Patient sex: M
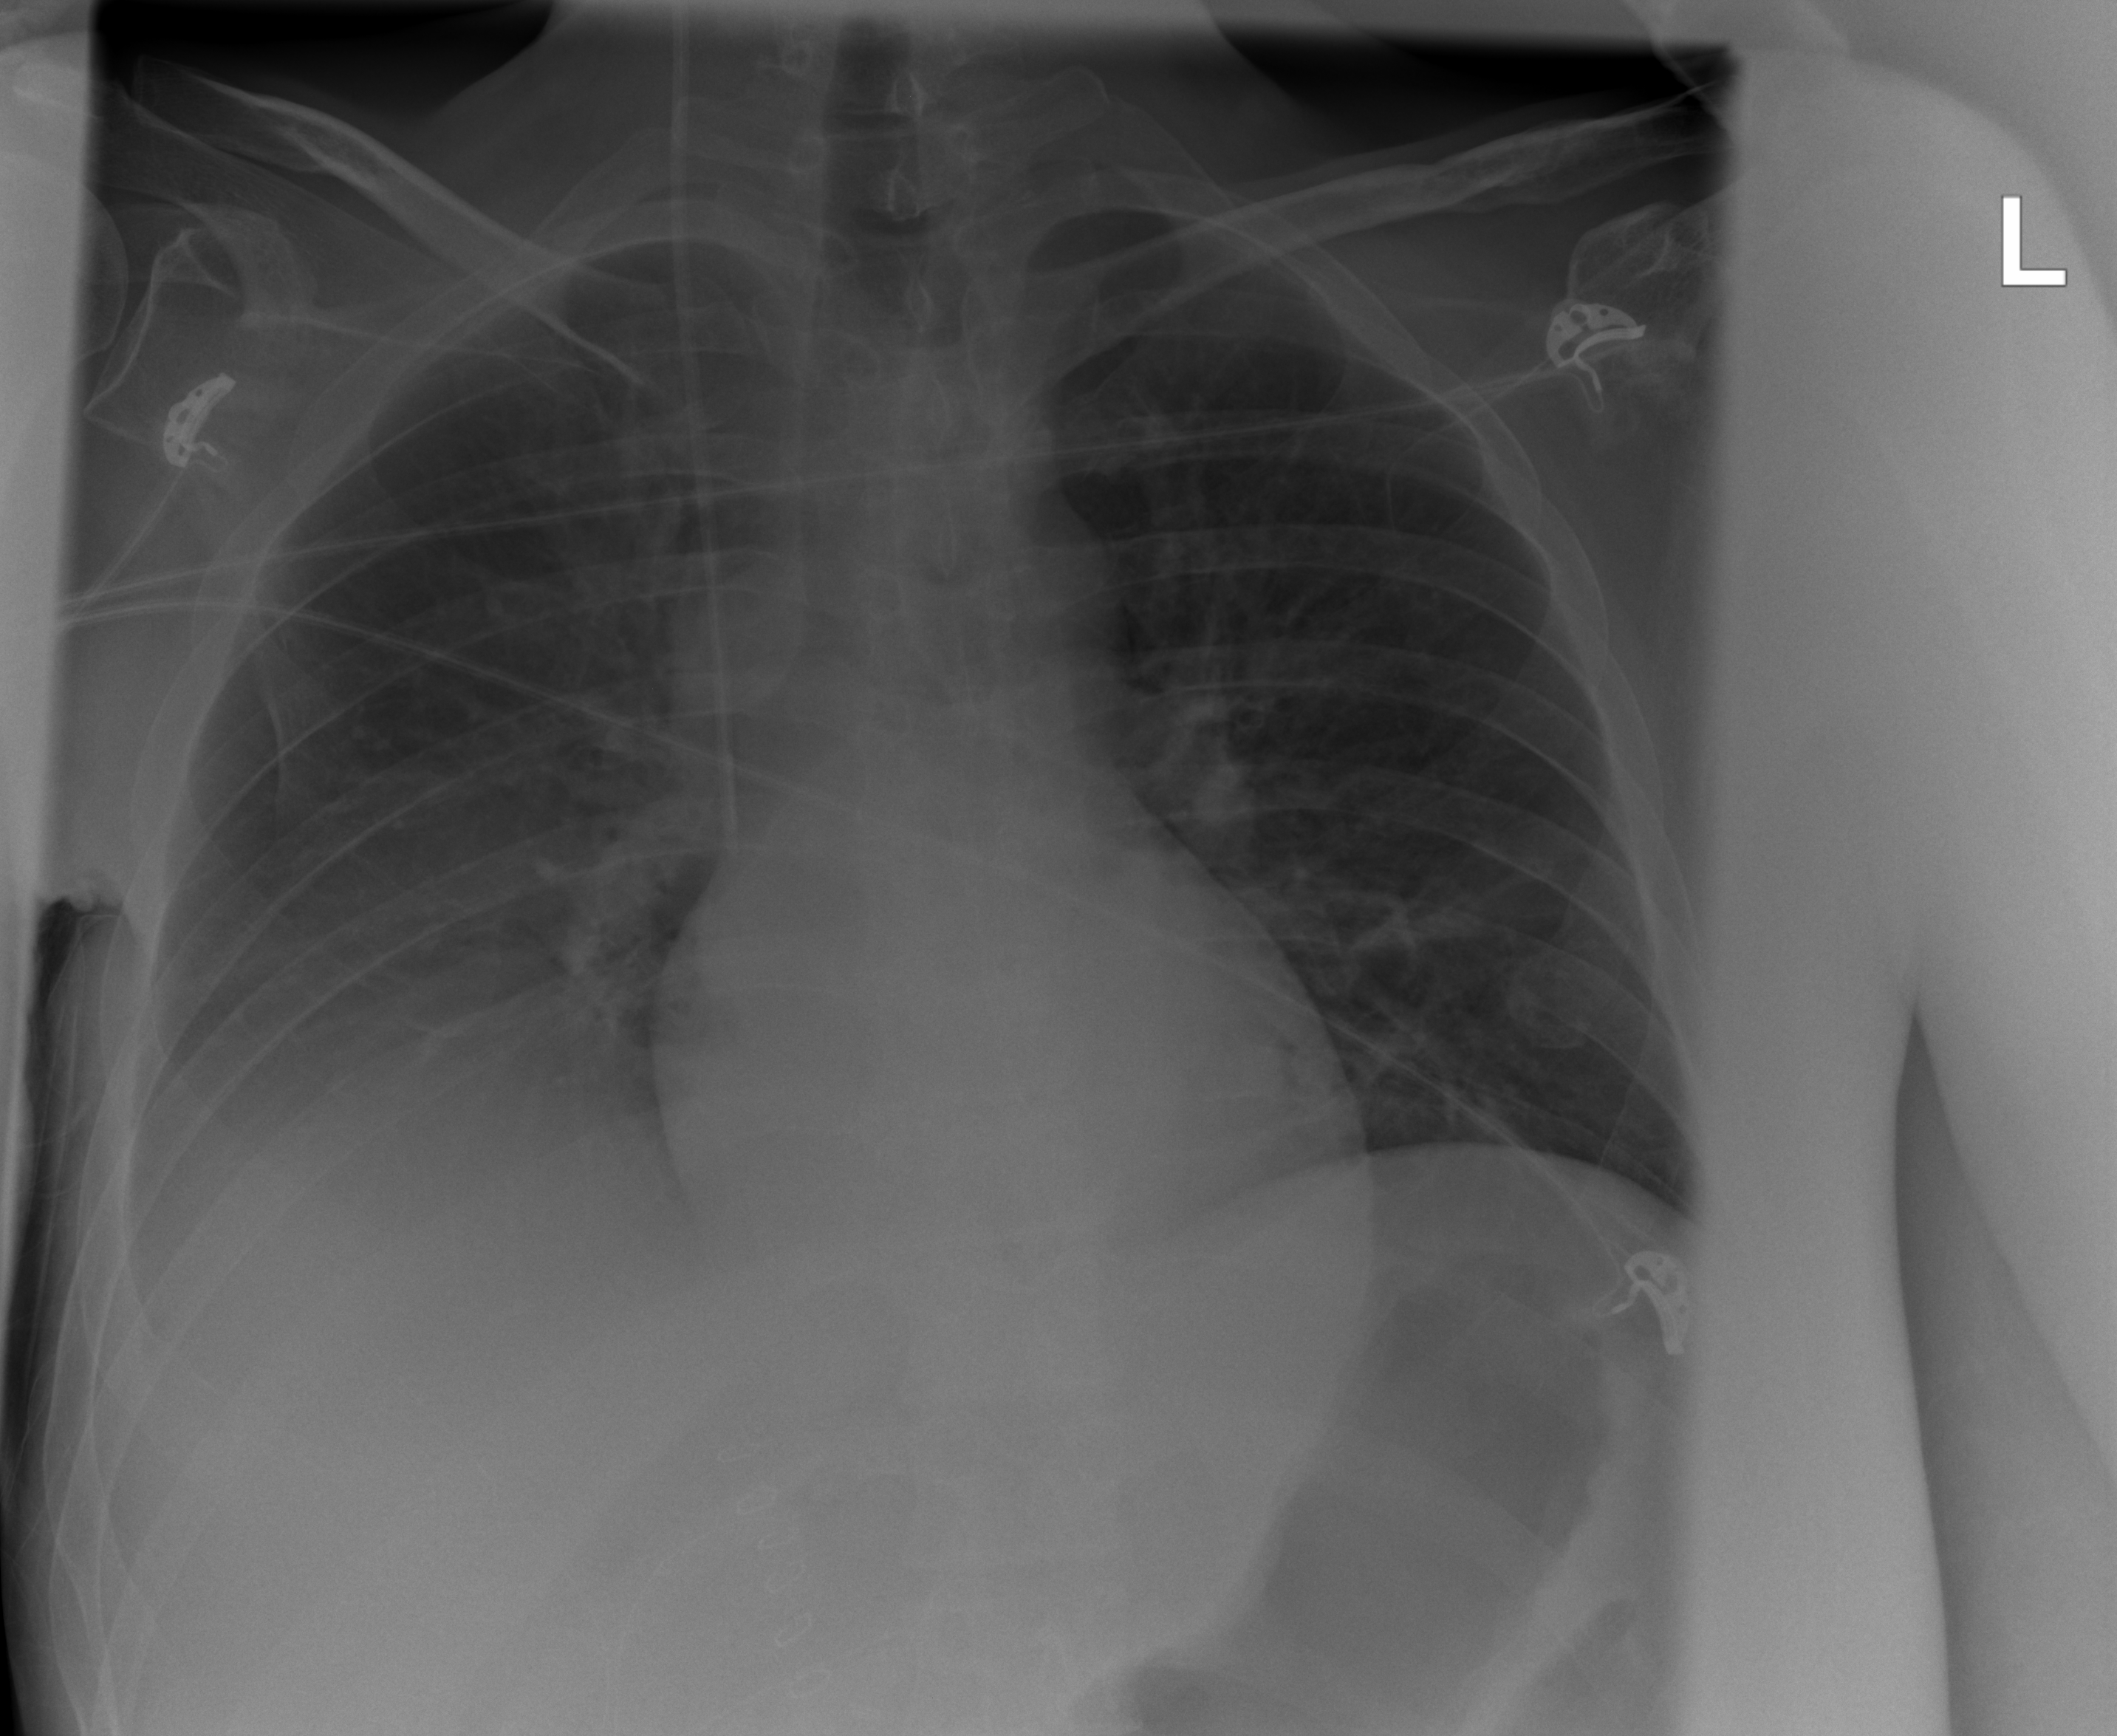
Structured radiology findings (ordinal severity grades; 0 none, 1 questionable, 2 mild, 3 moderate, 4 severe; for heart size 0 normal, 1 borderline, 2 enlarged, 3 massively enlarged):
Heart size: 0
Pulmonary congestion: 0
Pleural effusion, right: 2
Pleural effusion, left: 0
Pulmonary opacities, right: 0
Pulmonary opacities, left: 0
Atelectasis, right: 2
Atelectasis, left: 0